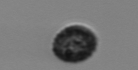
Label: Pseudochattonella_farcimen